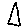
Label: triangle